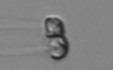
Label: Chaetoceros